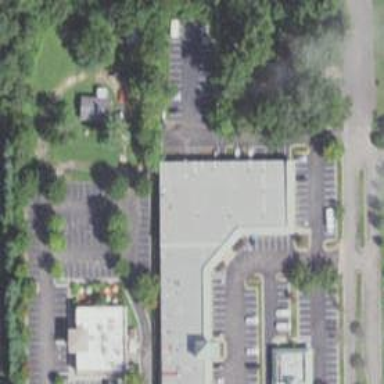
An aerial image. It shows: Veterinary facility.